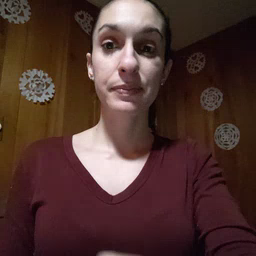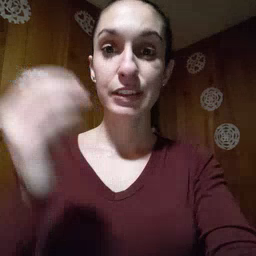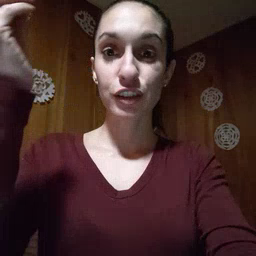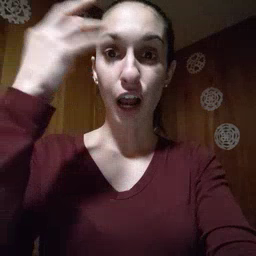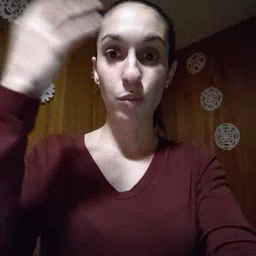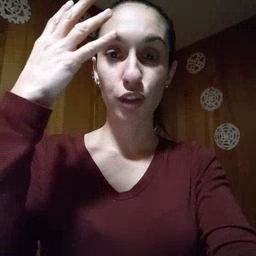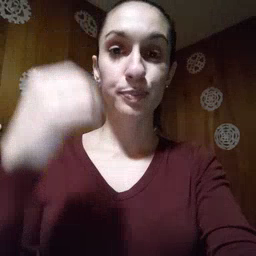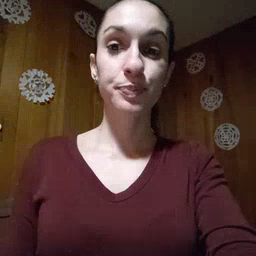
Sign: shower